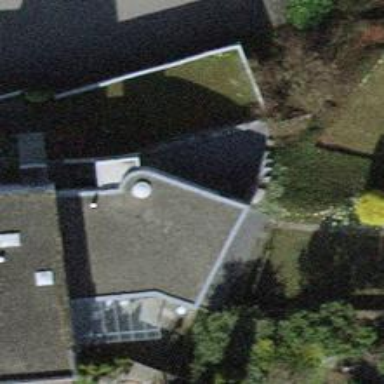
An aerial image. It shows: Terrace building.